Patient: sex M, age 21
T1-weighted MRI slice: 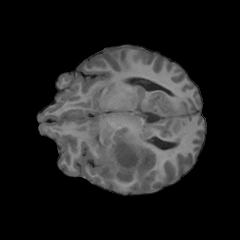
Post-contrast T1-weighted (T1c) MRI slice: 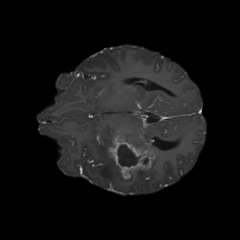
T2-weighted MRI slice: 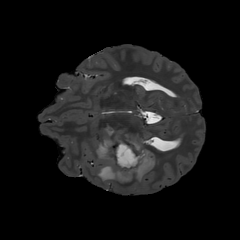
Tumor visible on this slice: yes
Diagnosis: Glioblastoma, IDH-wildtype
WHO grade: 4